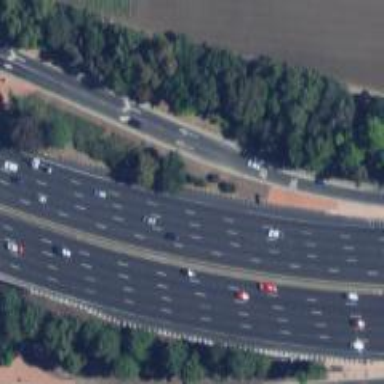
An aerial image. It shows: Motorway link.